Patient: sex M, age 34
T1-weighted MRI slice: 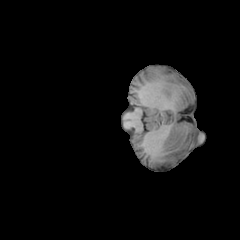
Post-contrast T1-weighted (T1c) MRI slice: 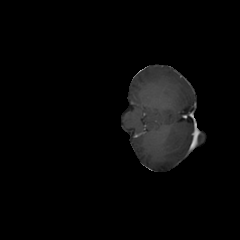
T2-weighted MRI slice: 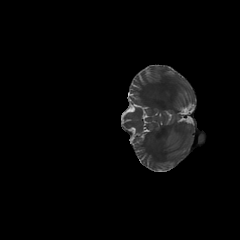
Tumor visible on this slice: no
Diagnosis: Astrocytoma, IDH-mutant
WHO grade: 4